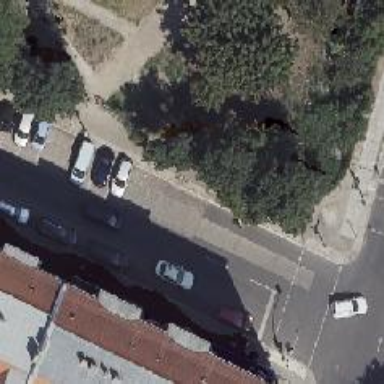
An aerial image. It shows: Residential road with sidewalks on both sides and lane parking.